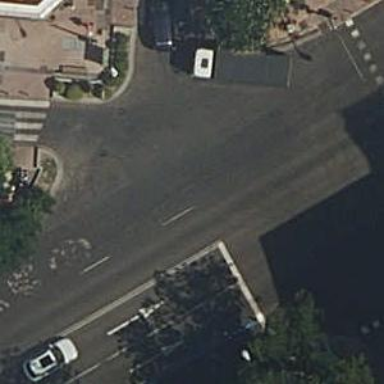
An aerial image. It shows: Primary highway with asphalt surface. It includes shared lane for cyclists.